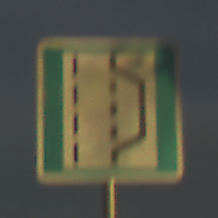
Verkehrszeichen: NothalteUndPannenbucht
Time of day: SunriseSunset
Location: Outdoor (Nature)
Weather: PartlyCloudy
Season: Summer
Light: Natural